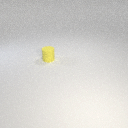
small yellow rubber cylinder